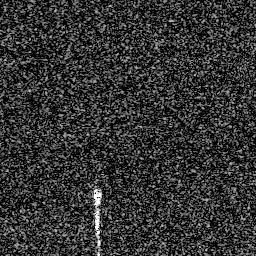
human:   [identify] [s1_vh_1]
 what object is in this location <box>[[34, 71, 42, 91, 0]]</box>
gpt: <ref>1 medium ship at the bottom</ref>